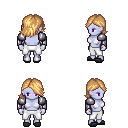
a pixel art fantasy rpg character, female body template, dark elf, purple skin, steel arm armor, white pants, light blonde swoop hairstyle, gray slippers, four views (front, back, left, right), 2x2 character sprite sheet, small pixel art, hard edges, no anti-aliasing